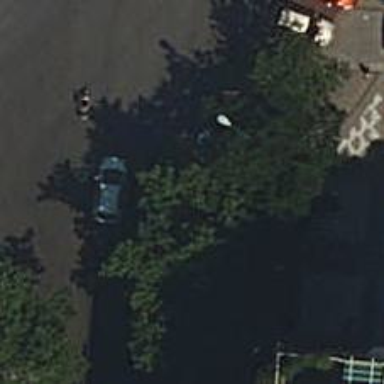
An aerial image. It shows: Taxi stand.